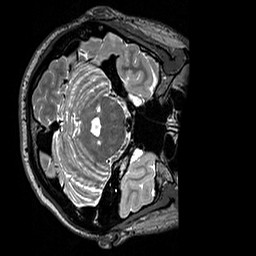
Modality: T2w
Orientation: axial
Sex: male
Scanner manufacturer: siemens
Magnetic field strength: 3 T
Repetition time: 3.2 s
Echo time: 0.409 s